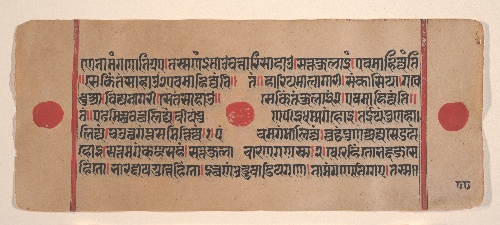
Date: 15th century
Object type: Folio
Classification: Paintings
Medium: Ink, opaque watercolor, and gold on paper
Culture: India (Gujarat)
Dimensions: 4 3/8 x 10 5/8 in. (11.1 x 27 cm)
Department: Asian Art
Credit line: Rogers Fund, 1955
Accession year: 1955
Repository: Metropolitan Museum of Art, New York, NY